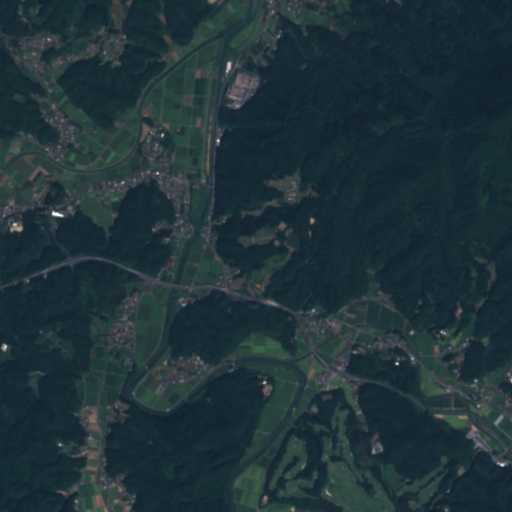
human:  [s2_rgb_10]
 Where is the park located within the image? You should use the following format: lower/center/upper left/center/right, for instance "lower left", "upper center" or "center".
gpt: The park is located in the lower right of the image.
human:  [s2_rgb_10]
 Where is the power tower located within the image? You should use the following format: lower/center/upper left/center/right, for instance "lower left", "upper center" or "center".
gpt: There is no power tower in the image.